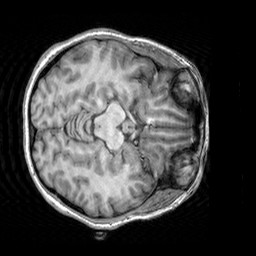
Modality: T1w
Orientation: axial
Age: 40
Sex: female
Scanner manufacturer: siemens
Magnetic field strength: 3 T
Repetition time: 2.3 s
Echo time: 0.00303 s